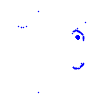
Particle: kaon